Question: I found plenty of stuff on StackOverflow and tried different things to achieve what i want, but i'm stuck on this here.
I have a Text in my HTML, if i click this text a fancybox should open with an Image Gallery, the images should come from the 'images' Array.
What happens now is that it's opening a broken fancybox, without any styling, opacity, closebutton whatsoever. Here's a example of what it looks like!
My Javascript is the following
'''
$(function(){
$("#turn_all_pictures").click(function(){
if(images.length == 0){
loadImages();
}
$(this).fancybox();
$.fancybox.open(
images,
{
'autoScale': true,
'autoDimensions': true,
'centerOnScroll': true,
helpers:{
overlay:{
css:{
'background' : 'rgba(58, 42, 45, 0.95)'
}
},
buttons:{}
}
});
});
})
'''
An entry in the Array looks like this, which should be right according to this <URL>
'''
Object { href="<img class="hidden_img fancybox" rel="turn_gallery" src="../../../images/1085/5263-3-medium.jpg"/>"}
'''
The needed HTML is this:
'''
<p><span class="turn_left" id="turn_all_pictures">Alle Bilder anzeigen</span></p><br>
'''
What am i doing wrong, what do i miss so that the fancybox will open correctly formatted and with the image Gallery instead of the Text from the HTML?
I tried out to append the images in my 'loadImages()' function to a div and then ref to this div with my fancybox.
'''
$.fancybox.open(
images,
{
// 'autoScale': true,
// 'autoDimensions': true,
// 'centerOnScroll': true,
// helpers:{
// overlay:{
// css:{
// 'background' : 'rgba(58, 42, 45, 0.95)'
// }
// },
// buttons:{}
href: '#hidden_pictures'
}
)
'''
That will show all pictures, the whole div, in a fancybox, so i'm guessing that it has something to do with the 'images' array
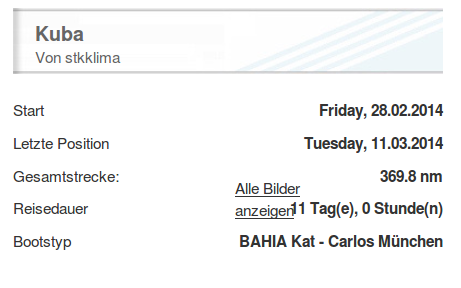
Answer: Check the location of your resources such as your CSS and images for fancybox. You can also inspect your DOM using firebug or some DOM inspection tool to see if your resources are ring found.
I used firebug and looked at the NET tab which showed the http request to the resource. You may see a 404 error if it's not found.